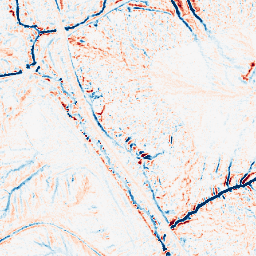
Category: edge_preserving
Decomposition family: median
Decomposition parameters: size: 7
Upsampling method: linear_exact
Upsampling parameters: scale: 8
Upsampling scale: 8